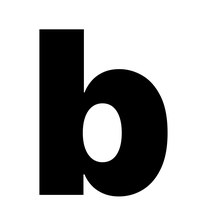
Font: Inter_Black